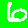
Digit: 6